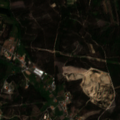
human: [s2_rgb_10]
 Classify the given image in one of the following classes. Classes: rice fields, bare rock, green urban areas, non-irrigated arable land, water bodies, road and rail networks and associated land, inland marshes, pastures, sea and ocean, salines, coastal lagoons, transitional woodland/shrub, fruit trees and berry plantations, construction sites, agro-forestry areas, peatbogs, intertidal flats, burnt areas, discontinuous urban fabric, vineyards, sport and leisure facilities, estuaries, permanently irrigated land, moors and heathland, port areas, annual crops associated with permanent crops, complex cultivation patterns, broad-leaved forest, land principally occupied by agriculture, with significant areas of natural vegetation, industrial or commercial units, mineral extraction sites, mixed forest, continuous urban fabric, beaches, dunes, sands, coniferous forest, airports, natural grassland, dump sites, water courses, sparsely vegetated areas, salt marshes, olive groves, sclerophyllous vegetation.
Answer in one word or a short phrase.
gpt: annual crops associated with permanent crops, complex cultivation patterns, mixed forest